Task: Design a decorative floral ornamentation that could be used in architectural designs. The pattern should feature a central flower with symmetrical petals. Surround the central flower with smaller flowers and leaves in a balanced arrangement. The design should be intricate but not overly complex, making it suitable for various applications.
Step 1707:
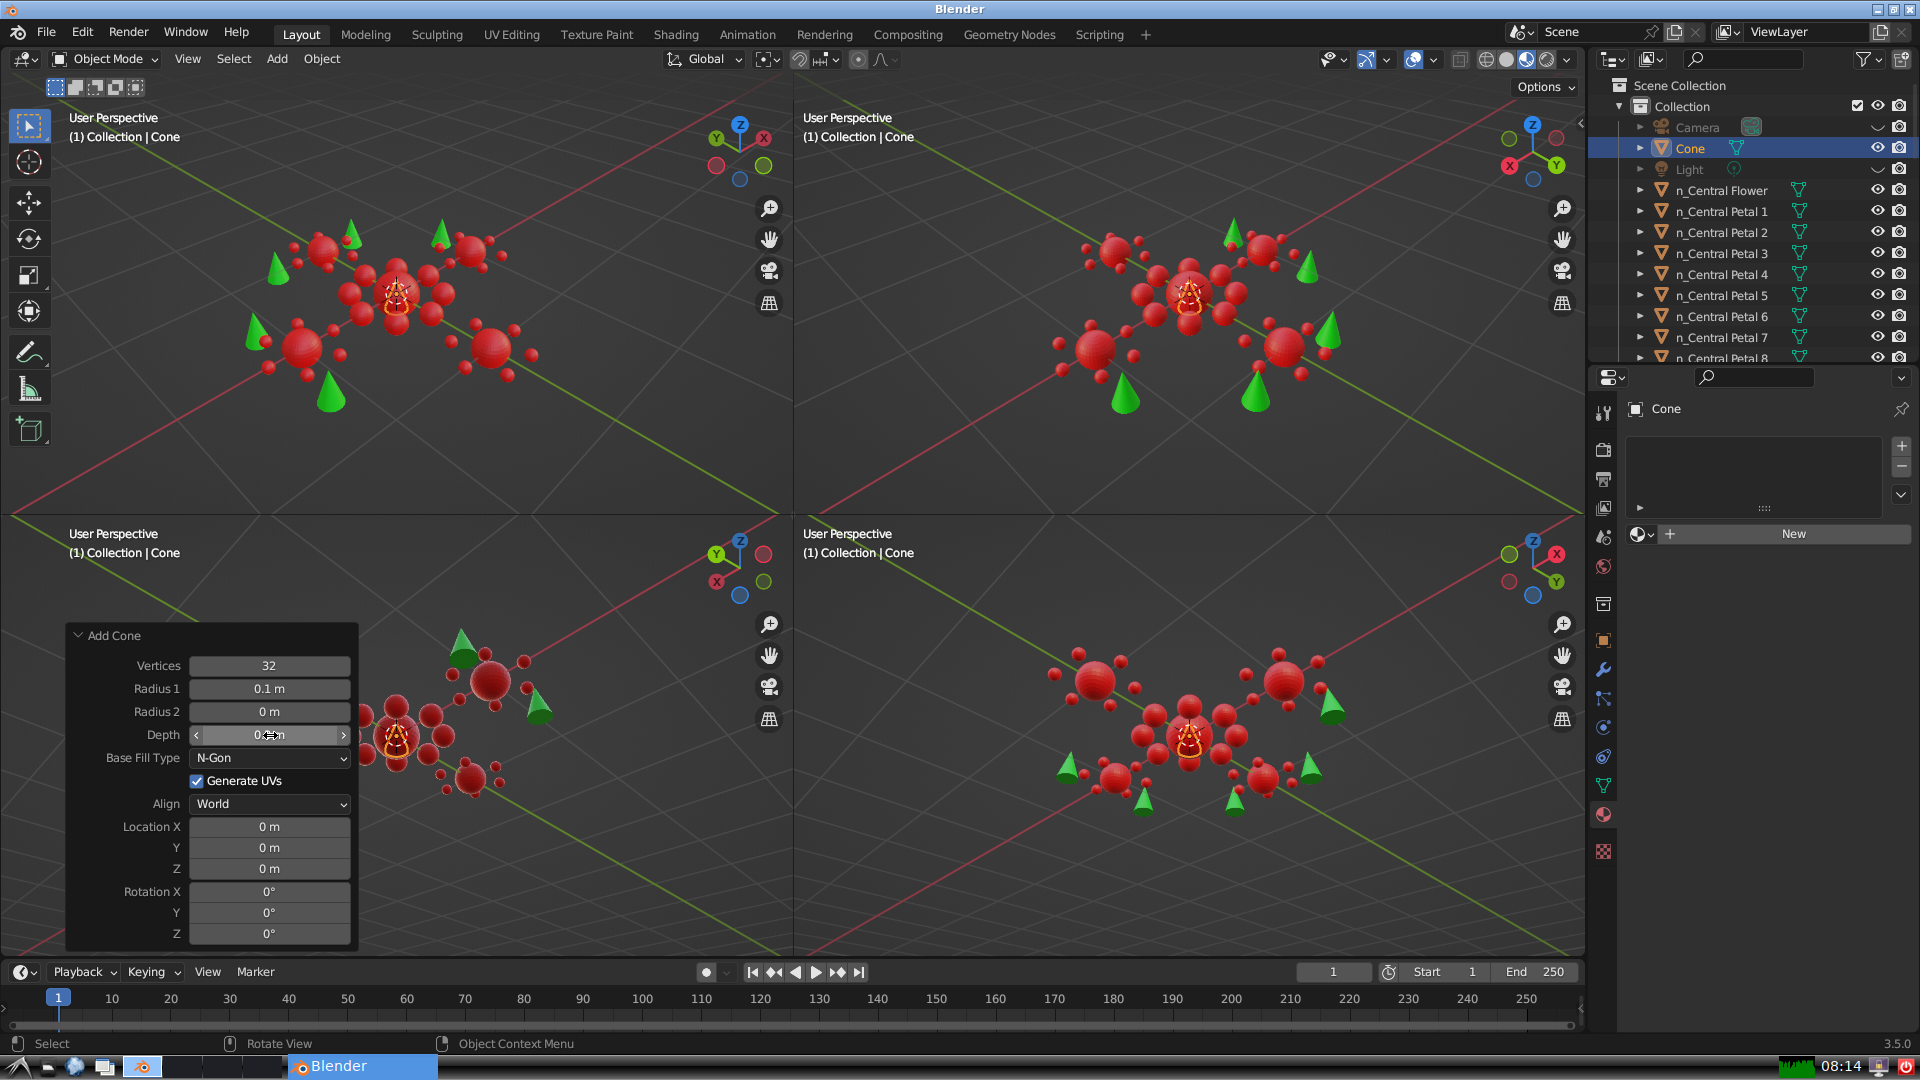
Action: {"mouse_move": [270, 827]}